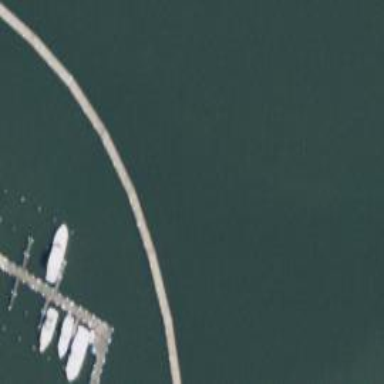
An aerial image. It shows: Breakwater structure.